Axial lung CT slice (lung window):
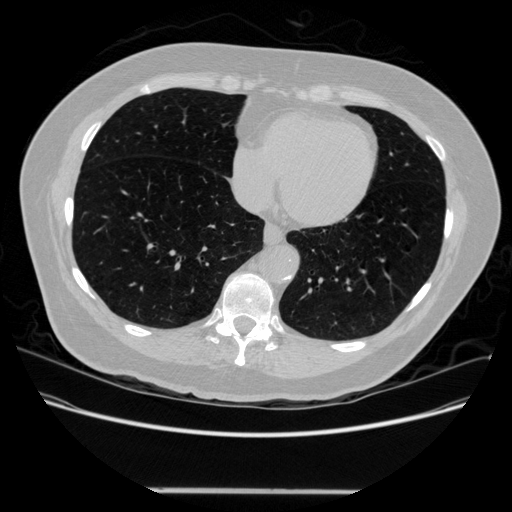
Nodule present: no